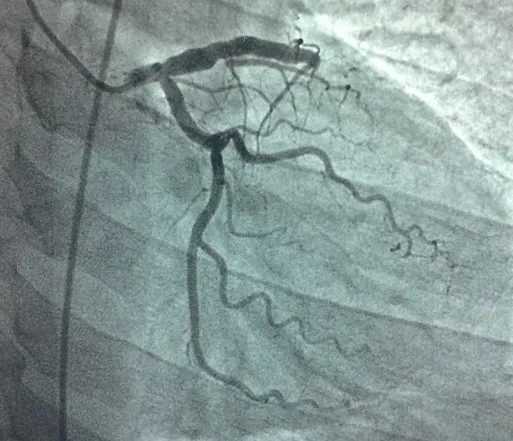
Coronary angiography (RAO 16 / CAU 25 ) showing an occlusion of the left anterior descending coronary artery.
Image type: radiology (x_ray)